You are looking at a signal-to-image encoding: consecutive vibration samples arranged as the rows of a grayscale square. Classify the bearing condition as one of: normal, inner_race, outer_race, ball.
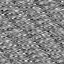
Answer: outer_race